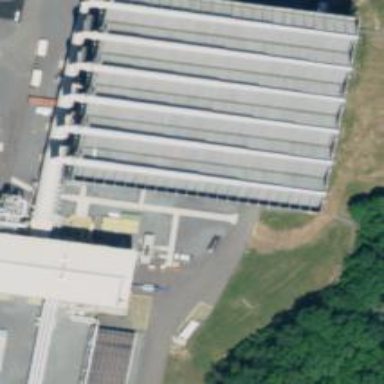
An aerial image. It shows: Industrial building.